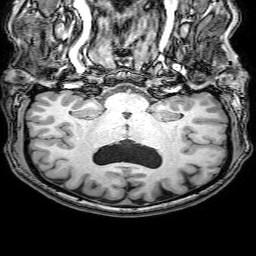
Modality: T1w
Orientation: sagittal
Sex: male
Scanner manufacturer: philips
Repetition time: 0.008119 s
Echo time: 0.00371 s